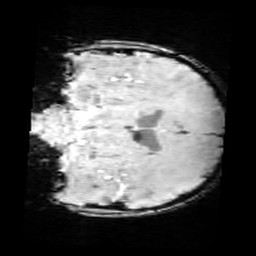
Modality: SWI
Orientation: coronal
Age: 9
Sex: male
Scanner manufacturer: siemens
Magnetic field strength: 3 T
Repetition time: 0.027 s
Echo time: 0.02 s